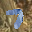
Label: 7